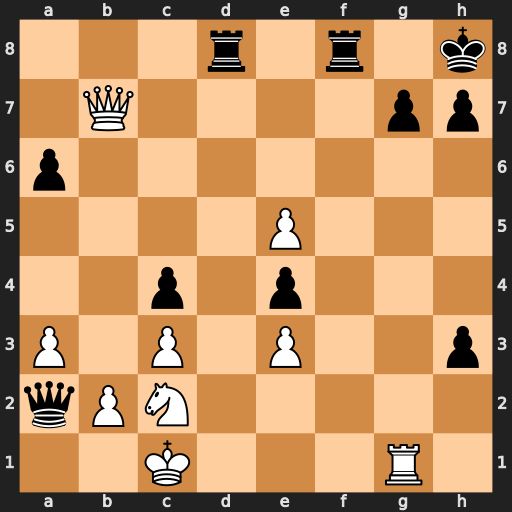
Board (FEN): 3r1r1k/1Q4pp/p7/4P3/2p1p3/P1P1P2p/qPN5/2K3R1
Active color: w
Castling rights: -
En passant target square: -
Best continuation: Qxg7#